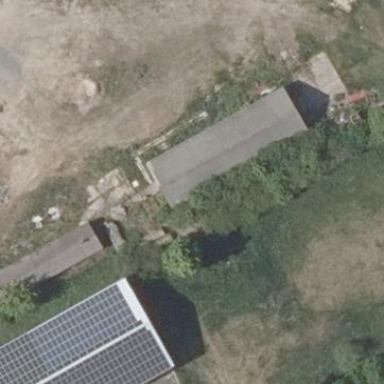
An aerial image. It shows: Gabled roof of grey-colored farm auxiliary building with its roof oriented along the structure.